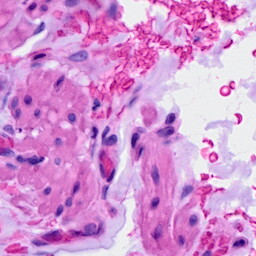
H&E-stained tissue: Ovarian